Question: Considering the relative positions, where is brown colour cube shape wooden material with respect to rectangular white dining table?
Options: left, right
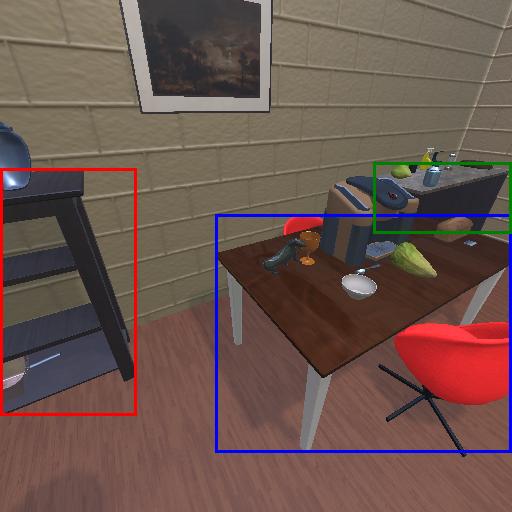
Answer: left